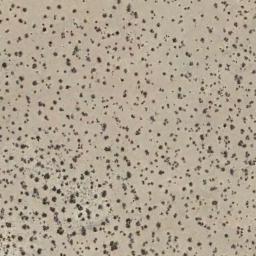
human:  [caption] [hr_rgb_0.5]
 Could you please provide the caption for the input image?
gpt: There are clusters of lush trees in the desert .

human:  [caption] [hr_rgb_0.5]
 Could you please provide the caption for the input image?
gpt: There are many bushes make up the chaparral on the desert .

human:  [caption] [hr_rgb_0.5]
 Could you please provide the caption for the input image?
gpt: A lot of dense small chaparrals grow in the desert .

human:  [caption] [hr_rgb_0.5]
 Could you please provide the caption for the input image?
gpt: Chaparral is evenly distributed on the sand .

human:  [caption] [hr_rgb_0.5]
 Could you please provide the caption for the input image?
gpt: The chaparral is approximately evenly distributed .